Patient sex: M
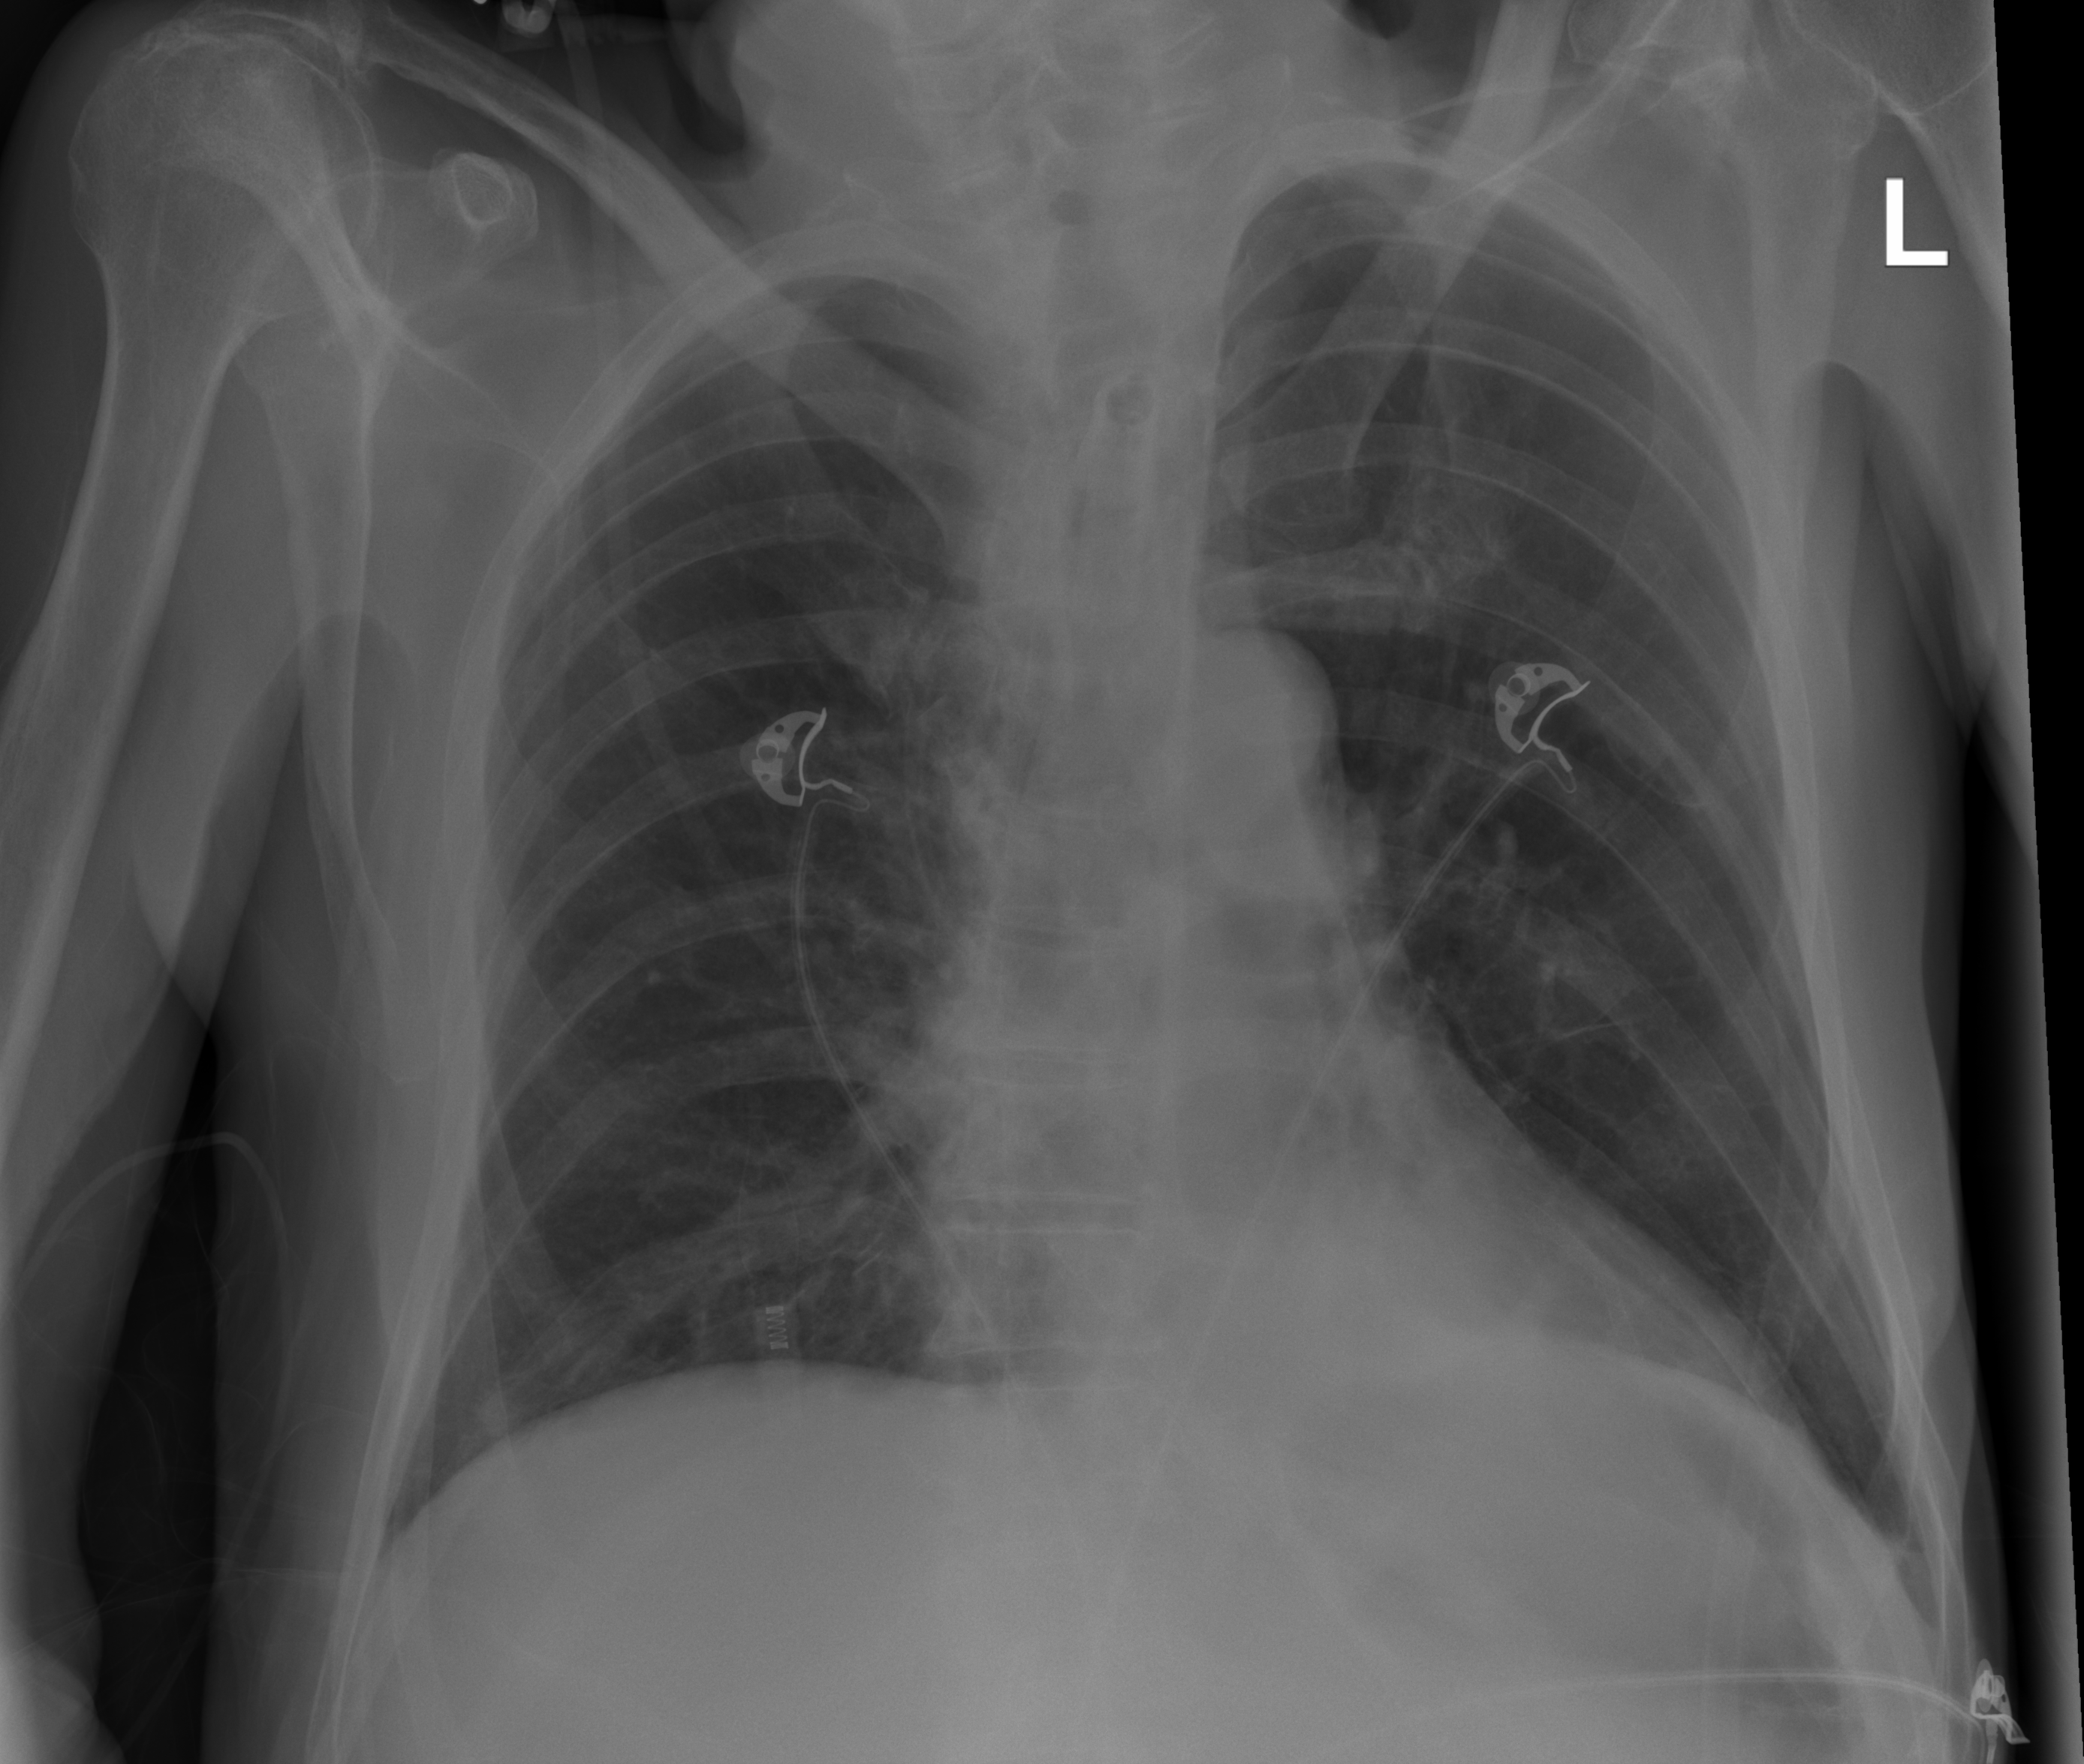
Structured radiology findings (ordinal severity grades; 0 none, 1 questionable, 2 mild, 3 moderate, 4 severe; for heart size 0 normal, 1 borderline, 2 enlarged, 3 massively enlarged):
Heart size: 0
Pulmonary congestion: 0
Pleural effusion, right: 0
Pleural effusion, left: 0
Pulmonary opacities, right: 1
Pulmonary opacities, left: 0
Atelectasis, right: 2
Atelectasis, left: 0